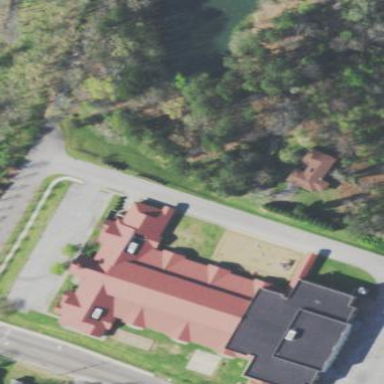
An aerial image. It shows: School building.